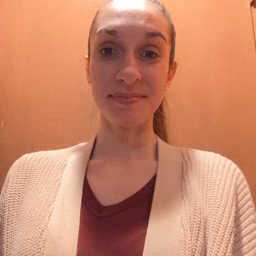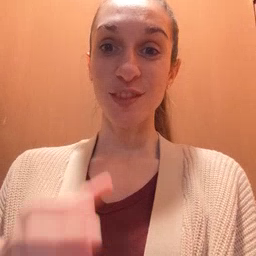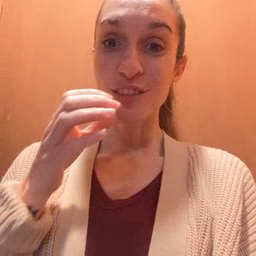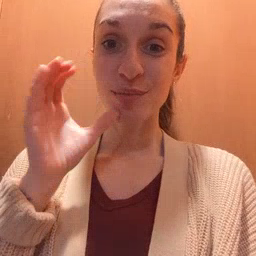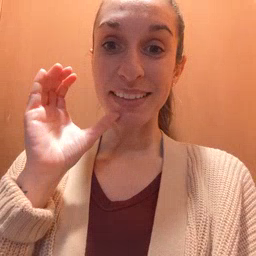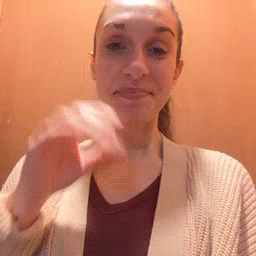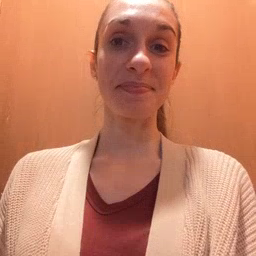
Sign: drink